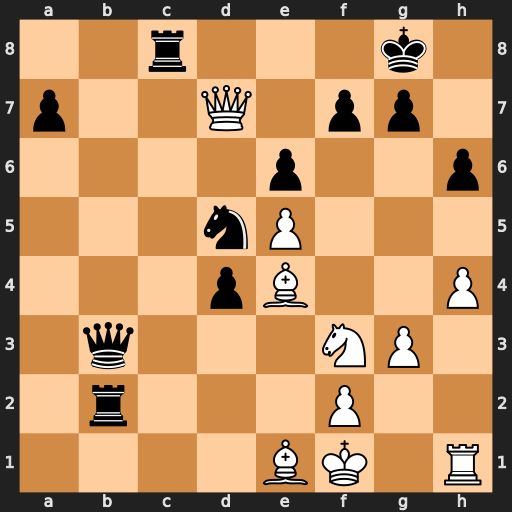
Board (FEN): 2r3k1/p2Q1pp1/4p2p/3nP3/3pB2P/1q3NP1/1r3P2/4BK1R
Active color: w
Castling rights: -
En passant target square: -
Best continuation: Qxc8#